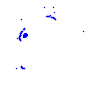
Particle: electron